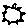
Label: sun